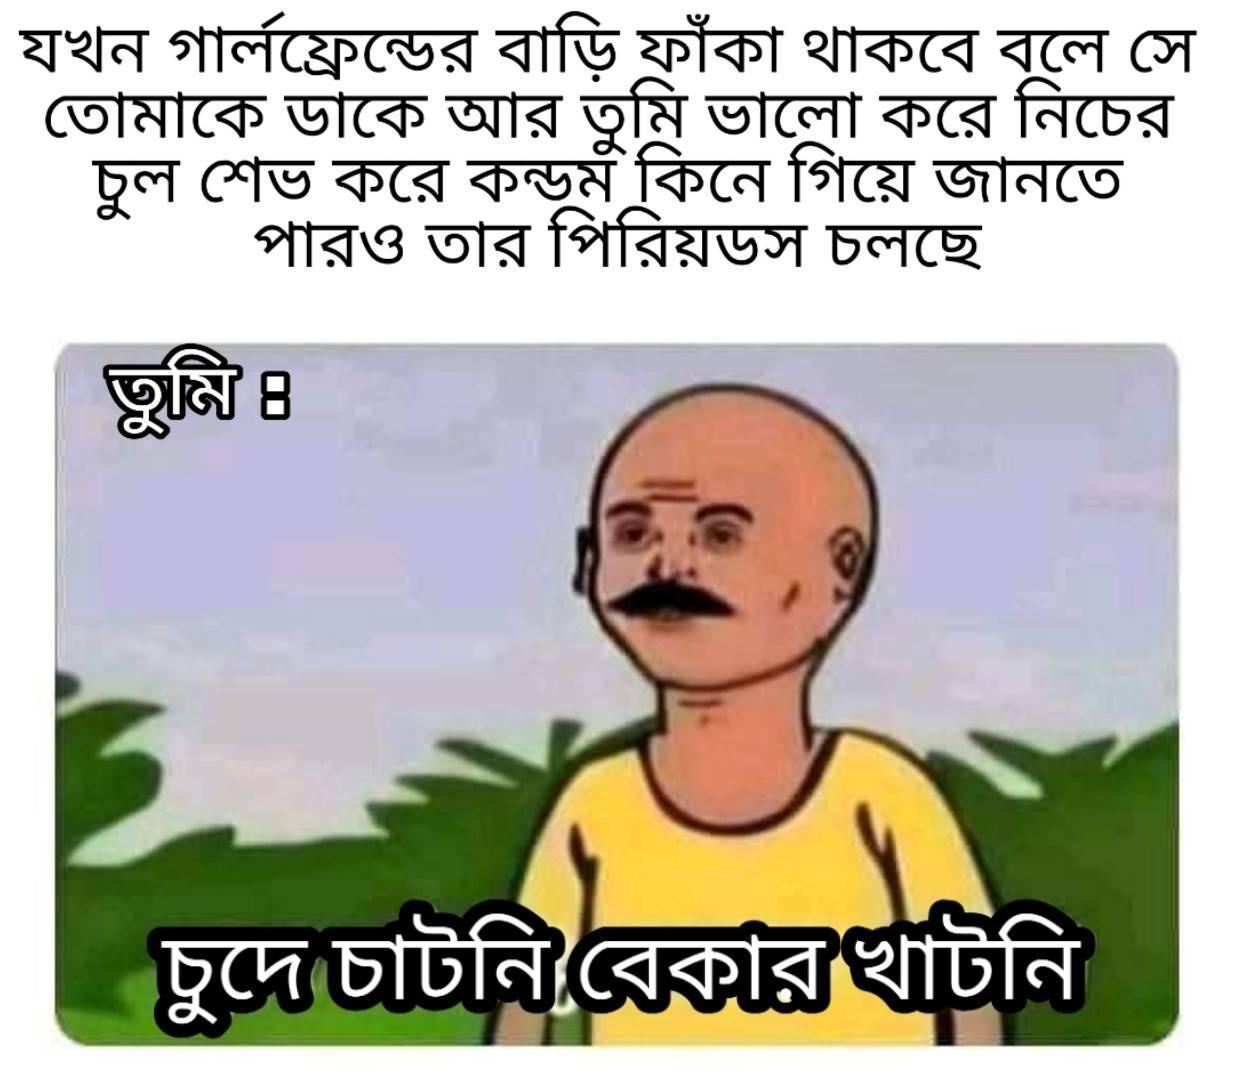
Caption: যখন তোমার গালফ্রেন্ডের বাড়ি ফাঁকা থাকবে বলে সে তোমাকে ডাকে আর তুমি ভালো করো নিচের চুল শেভ করে কনডম কিনে গিয়ে জানতে পারও তার পিরিয়ডস চলছে    তুমি :   চুদে চাটনি বেকার খাটনি
Label: hate